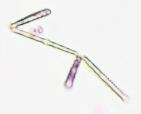
Label: Thalassionema